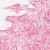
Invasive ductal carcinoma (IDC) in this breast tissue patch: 0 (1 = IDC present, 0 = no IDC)